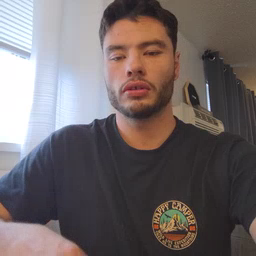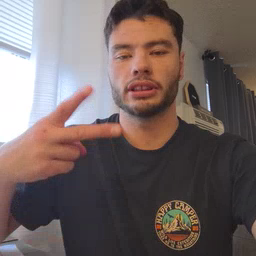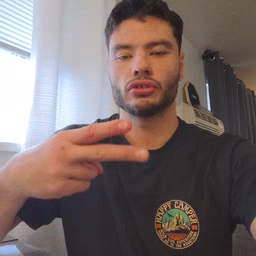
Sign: scissors